Interaction volume radius: 5 \u00c5
Interaction volume height: 15 \u00c5
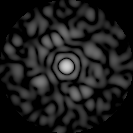
Disorder parameter: 0.831